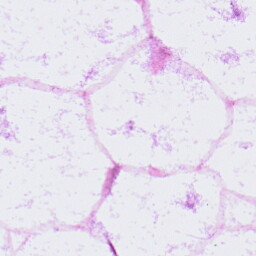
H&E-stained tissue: LymphNode